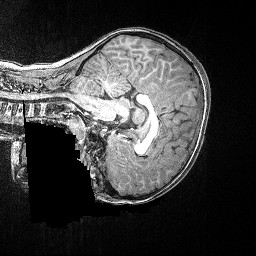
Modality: T1w
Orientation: sagittal
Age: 80
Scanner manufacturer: siemens
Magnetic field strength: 3 T
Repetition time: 2.5 s
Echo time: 0.00347 s